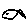
Label: fish